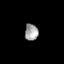
Tissue: prostate
Cell type: Myeloid cells
Senescence score: 0.7329
Nuclear area (px): 209
Mean DAPI intensity: 165.833